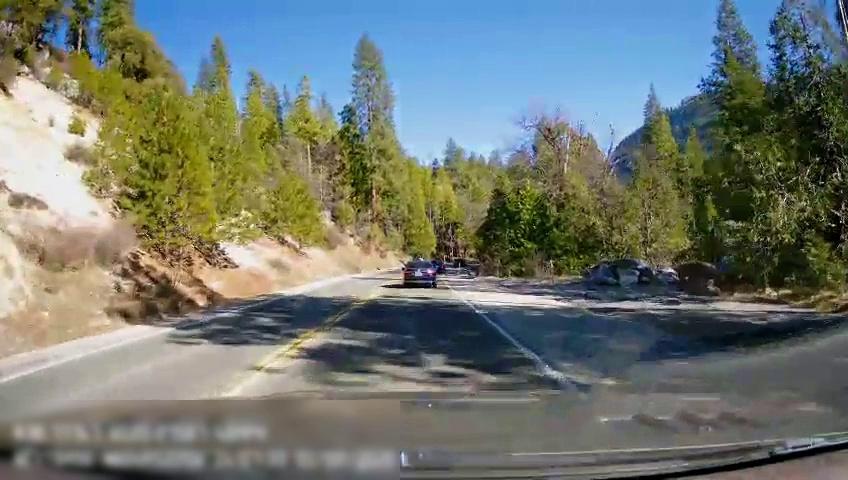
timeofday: Day
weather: Sunny
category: Drivable Space
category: Vehicles | Car
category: Vehicles | Car
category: Lanes | Opposite Lane
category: Lanes | Opposite Lane
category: Lanes | Current Lane
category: Lanes | Current Lane